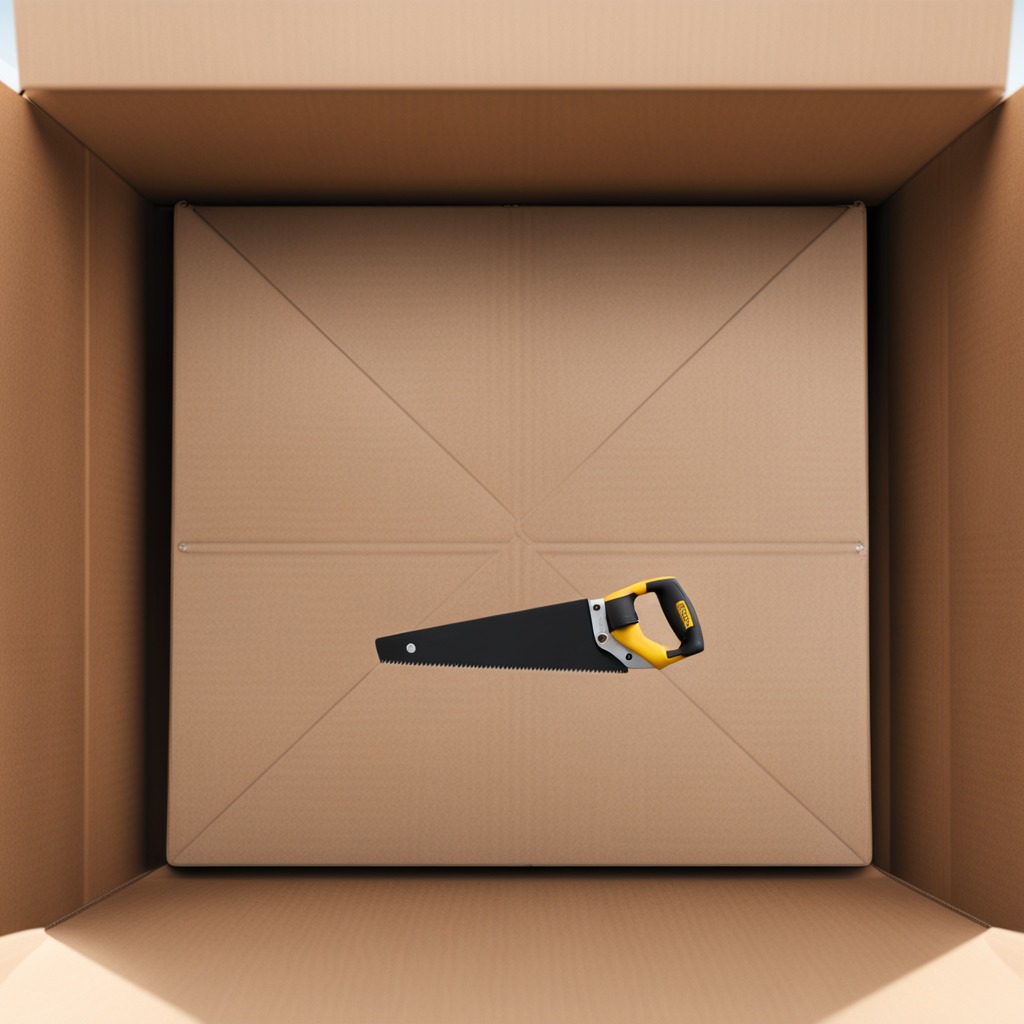
A metal saw is lying on a clean dry cardboard box surface in an outdoor workshop during daytime bright natural light soft shadows slightly creased but